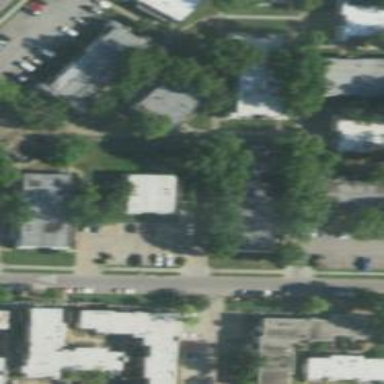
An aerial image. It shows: Living street.